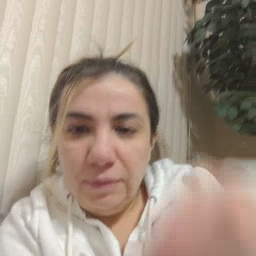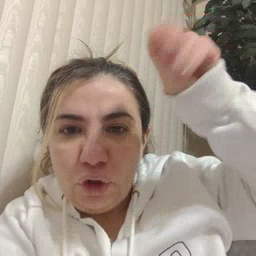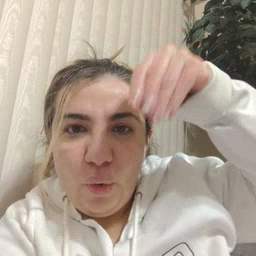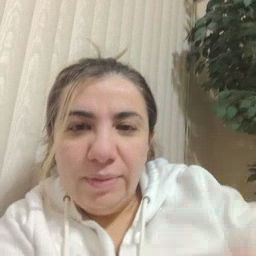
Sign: store